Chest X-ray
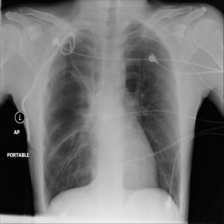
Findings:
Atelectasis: negative
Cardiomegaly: negative
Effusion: negative
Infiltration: negative
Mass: negative
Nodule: negative
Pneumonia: negative
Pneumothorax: positive
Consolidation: negative
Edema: negative
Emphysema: negative
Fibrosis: negative
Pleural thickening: positive
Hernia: negative